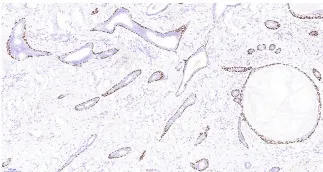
Immunohistochemistry staining of the low-grade adenosquamous carcinoma (original magnification x100) revealed positive expression of p63.
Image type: pathology (immunostaining)